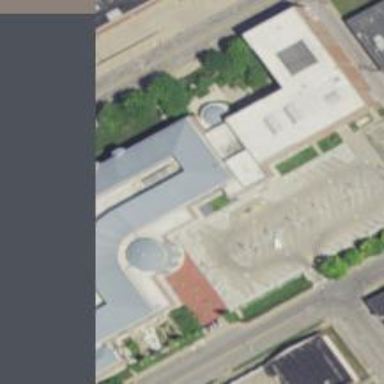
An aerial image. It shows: Building that serves as library.